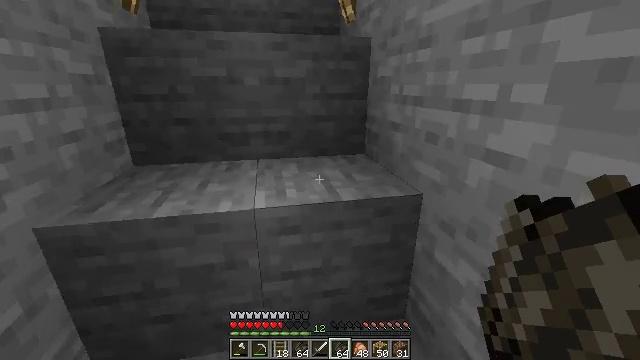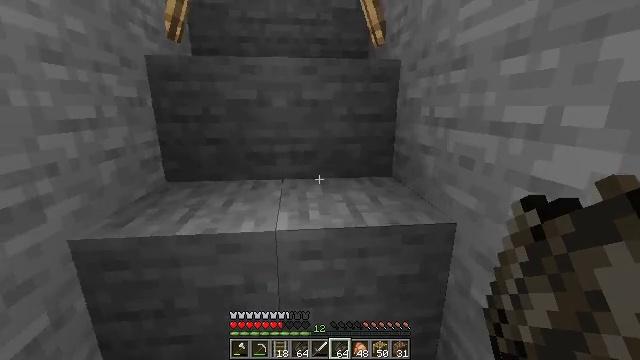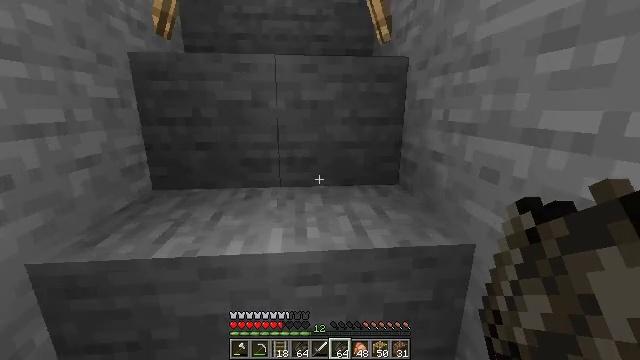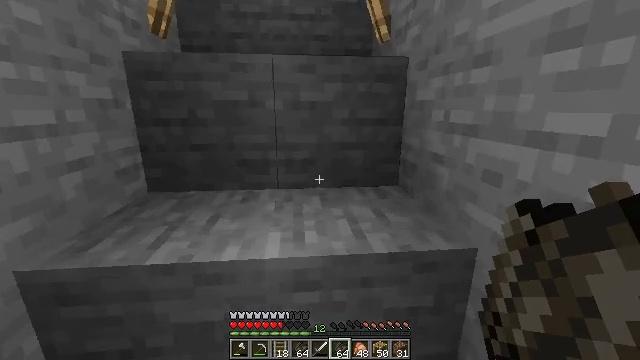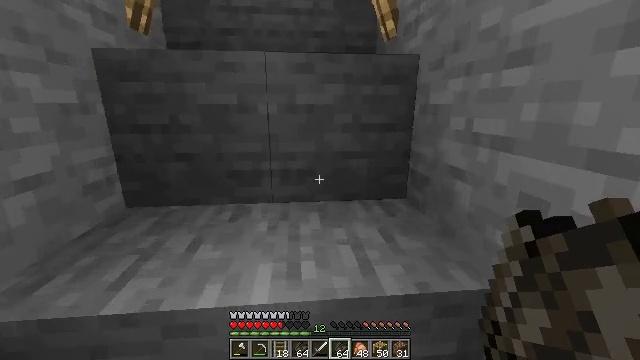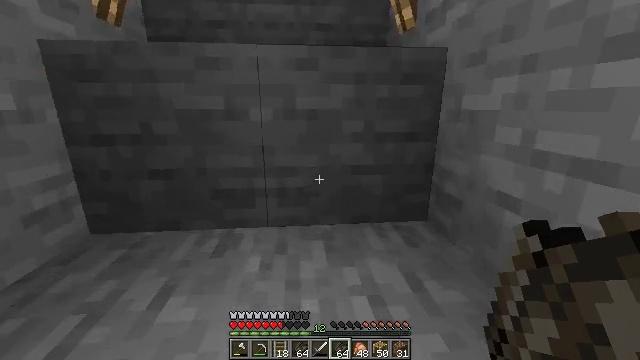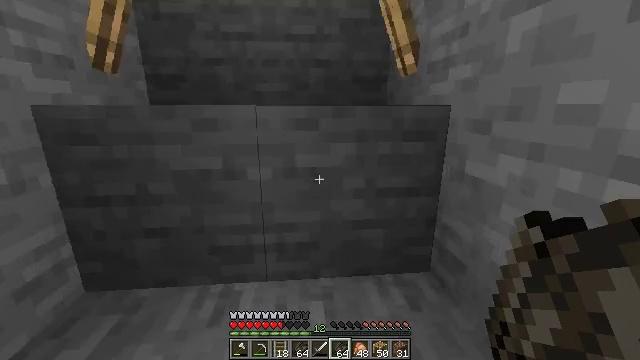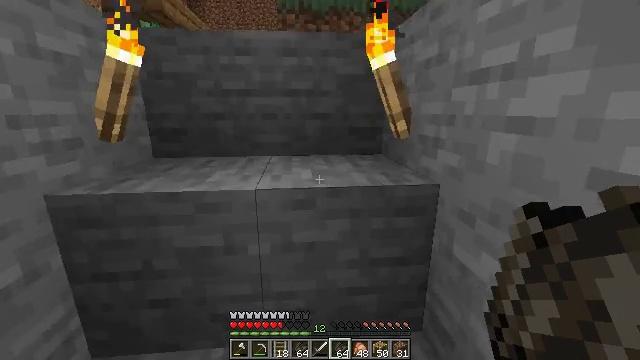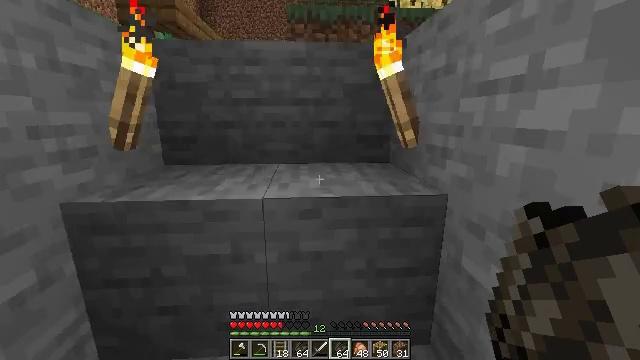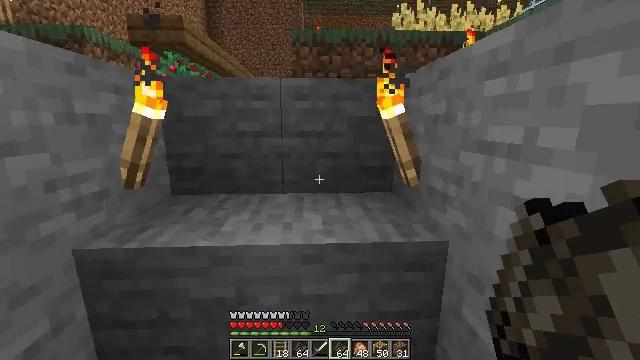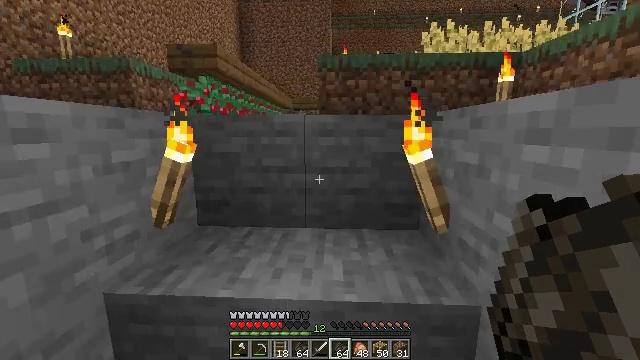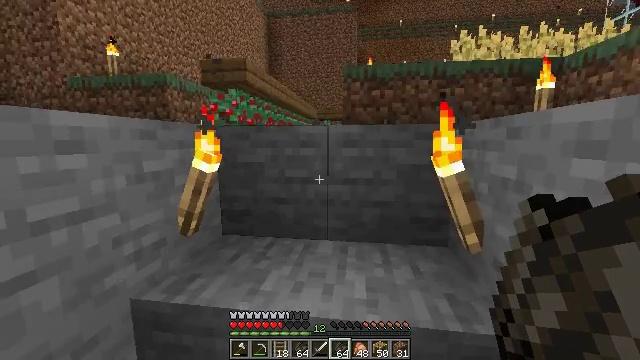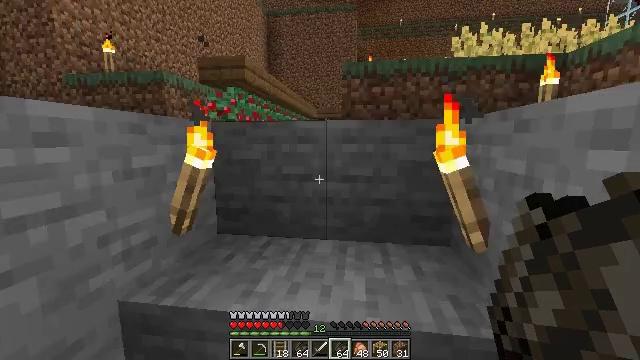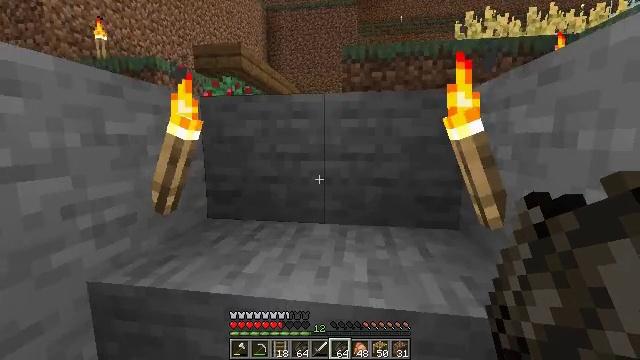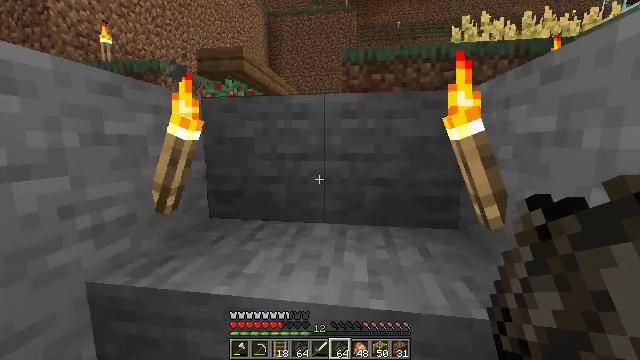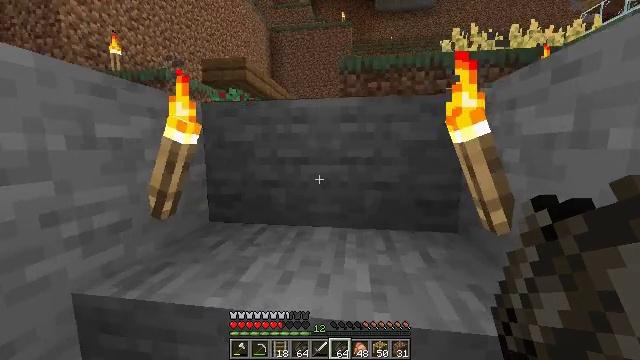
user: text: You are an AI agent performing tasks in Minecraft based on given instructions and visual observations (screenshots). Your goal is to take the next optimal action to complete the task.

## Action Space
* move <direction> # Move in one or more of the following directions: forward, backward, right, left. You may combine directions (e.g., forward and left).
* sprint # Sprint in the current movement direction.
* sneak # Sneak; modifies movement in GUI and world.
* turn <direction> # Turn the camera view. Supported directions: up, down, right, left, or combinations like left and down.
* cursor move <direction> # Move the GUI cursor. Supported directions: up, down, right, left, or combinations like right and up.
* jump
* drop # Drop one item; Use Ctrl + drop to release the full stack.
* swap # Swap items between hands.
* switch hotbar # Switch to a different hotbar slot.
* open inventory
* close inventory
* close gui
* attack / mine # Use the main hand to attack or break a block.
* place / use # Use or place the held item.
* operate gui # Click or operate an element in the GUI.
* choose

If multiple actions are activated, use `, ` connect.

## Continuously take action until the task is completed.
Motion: motion action
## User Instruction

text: To get a dried kelp block, open a crafting table.
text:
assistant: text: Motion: move forward, turn left and up
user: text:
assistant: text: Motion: move forward
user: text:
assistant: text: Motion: move forward
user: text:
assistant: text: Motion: move forward
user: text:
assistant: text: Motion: move forward
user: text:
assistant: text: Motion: move forward, jump
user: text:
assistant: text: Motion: move forward, jump
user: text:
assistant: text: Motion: move forward, turn left and up, jump
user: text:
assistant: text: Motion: move forward, turn left and up, jump
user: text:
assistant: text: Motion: move forward, turn left and up, jump
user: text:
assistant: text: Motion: move forward, turn left and up, jump
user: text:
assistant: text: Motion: move forward, jump
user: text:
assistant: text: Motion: move forward, sprint, jump
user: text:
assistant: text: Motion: move forward, sprint, jump
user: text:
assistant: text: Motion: move forward, sprint, jump
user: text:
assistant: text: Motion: move forward, sprint, jump
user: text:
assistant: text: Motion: move forward, sprint, jump
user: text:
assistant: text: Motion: move forward, jump
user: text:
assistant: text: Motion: move forward, jump
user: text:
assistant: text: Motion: move forward, jump
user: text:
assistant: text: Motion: move forward, jump
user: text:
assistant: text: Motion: move forward, turn right, jump
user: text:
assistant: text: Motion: move forward, sprint, turn right, jump
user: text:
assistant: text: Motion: move forward, sprint, jump
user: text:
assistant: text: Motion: move forward, sprint, jump
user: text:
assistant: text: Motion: move forward, sprint, jump
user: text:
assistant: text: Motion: move forward, sprint, jump
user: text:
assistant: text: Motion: move forward, jump
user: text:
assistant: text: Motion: move forward, jump
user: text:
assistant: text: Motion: move forward, jump